Question: I've the following problem:

The a tags automatically align to the bottom of the bigger a tag.
I would like to know why and what i can do against it.
Here is my code:
'''
body {
margin: 0;
font-family: 'Ubuntu', sans-serif;
}
#navigation {
background-color: #760209;
width: 100%;
height: 55px;
}
#navigation a {
text-decoration: none;
color: #FFF;
/*line-height: 55px;*/
}
#navigation .logo {
font-size: 28px;
font-weight: bold;
}
'''
'''
<div id="navigation">
<div class="container_12">
<a class="logo" href="#">test1</a>
<a class="btn" href="#">Mein Profil</a>
<a class="btn" href="#">Fragen</a>
</div>
</div>
'''
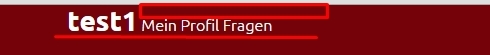
Answer: You need the 'vertical-align' css property.
You can either use 'vertical-align: middle;' or 'vertical-align: top;'
'''
body {
margin: 0;
font-family: 'Ubuntu', sans-serif;
}
#navigation {
background-color: #760209;
width: 100%;
height: 55px;
}
#navigation a {
text-decoration: none;
color: #FFF;
vertical-align: middle; /* <------- */
}
#navigation .logo {
font-size: 28px;
font-weight: bold;
}
'''
'''
<div id="navigation">
<div class="container_12">
<a class="logo" href="#">test1</a>
<a class="btn" href="#">Mein Profil</a>
<a class="btn" href="#">Fragen</a>
</div>
</div>
'''